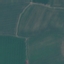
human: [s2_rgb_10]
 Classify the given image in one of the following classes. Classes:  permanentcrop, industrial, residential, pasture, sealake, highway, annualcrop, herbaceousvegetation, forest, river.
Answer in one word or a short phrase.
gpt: AnnualCrop